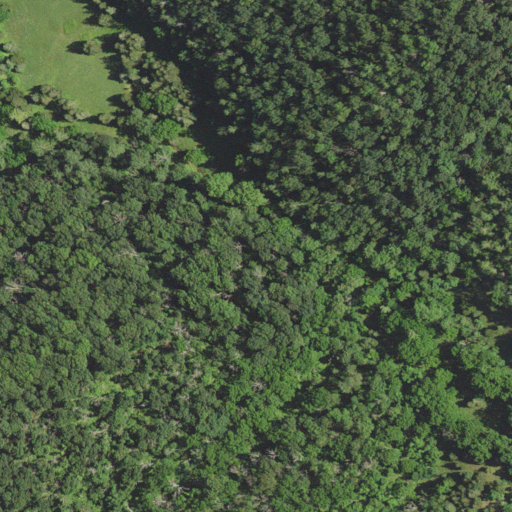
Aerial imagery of gap in Virginia named Kipps Gap containing deciduous forest, open development, mixed forest, pasture, and low intensity development